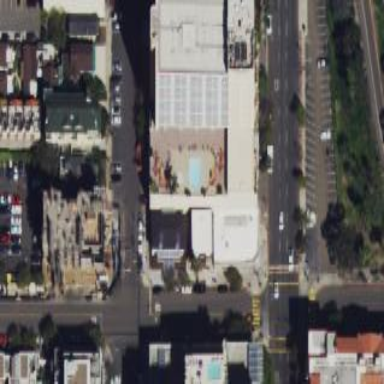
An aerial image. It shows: Hotel building.